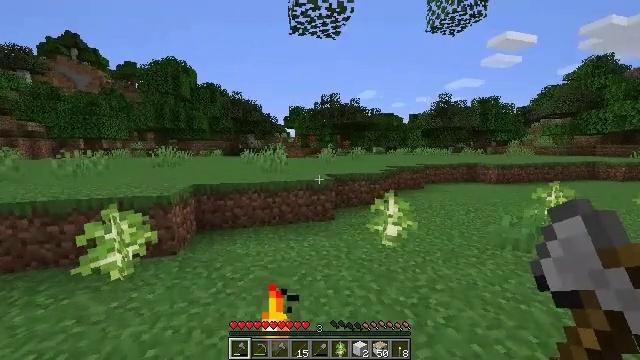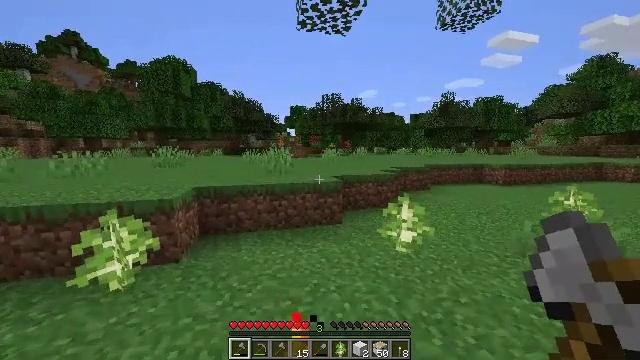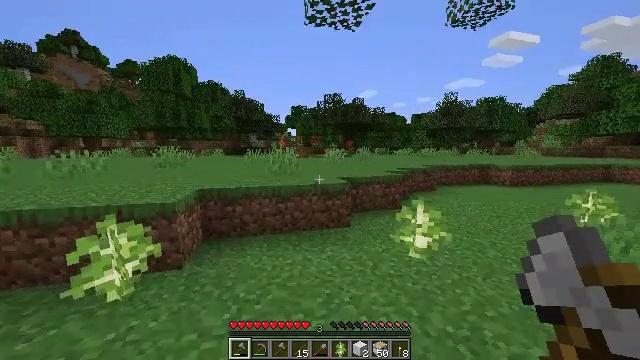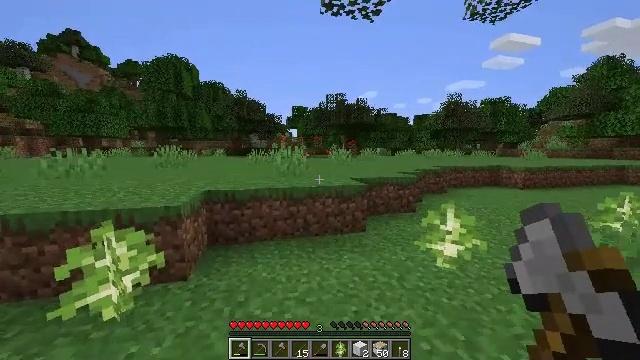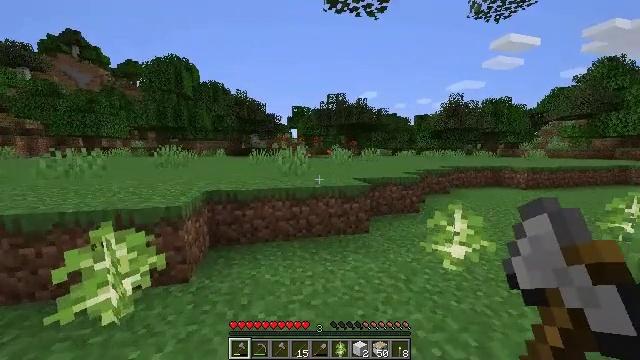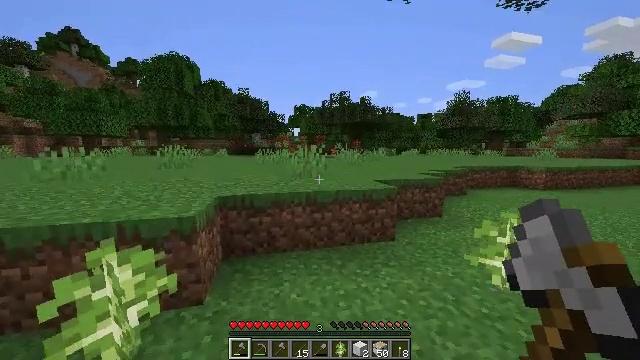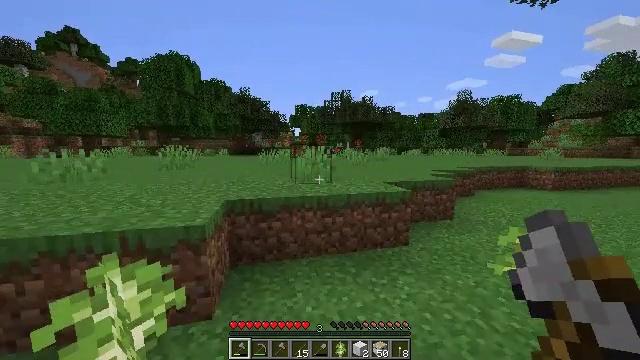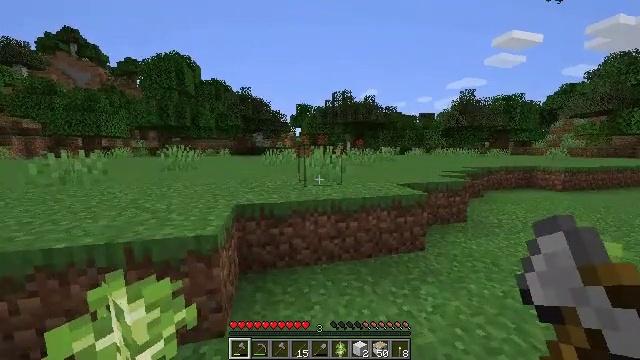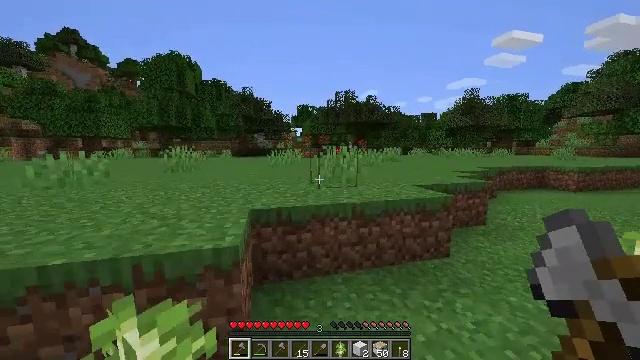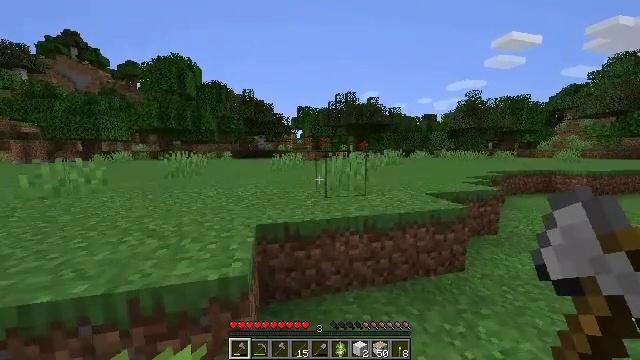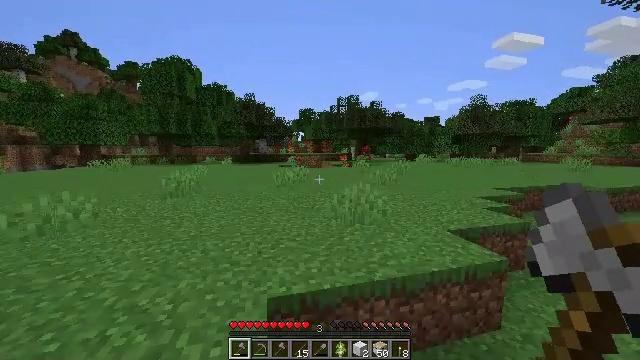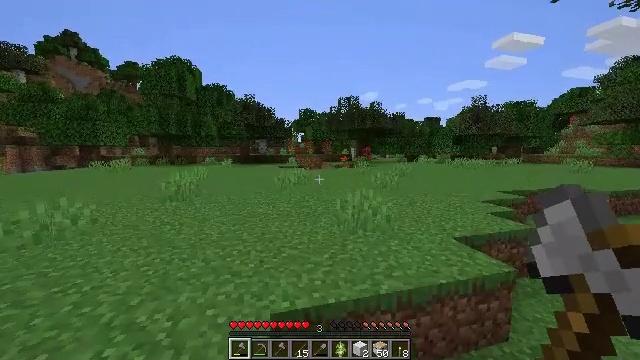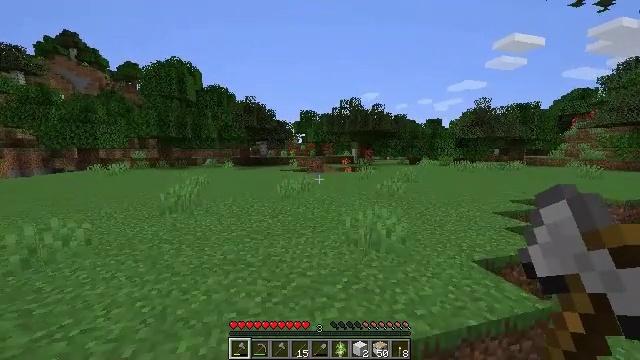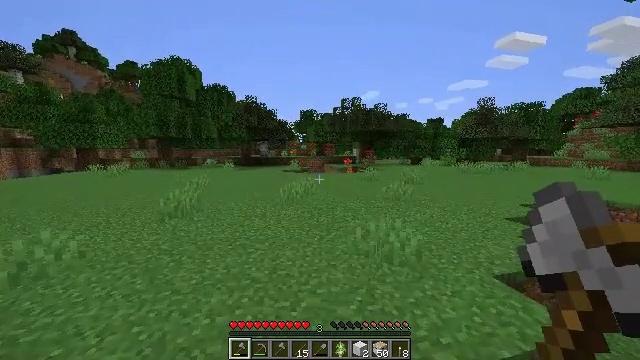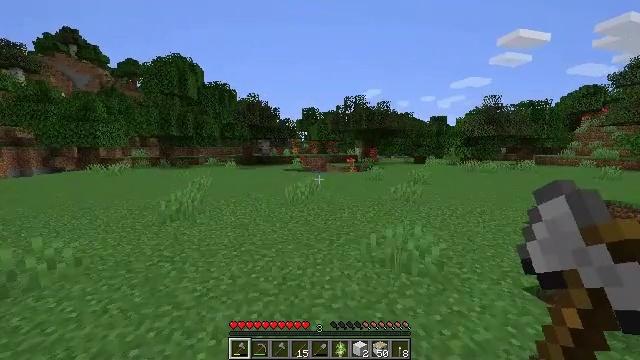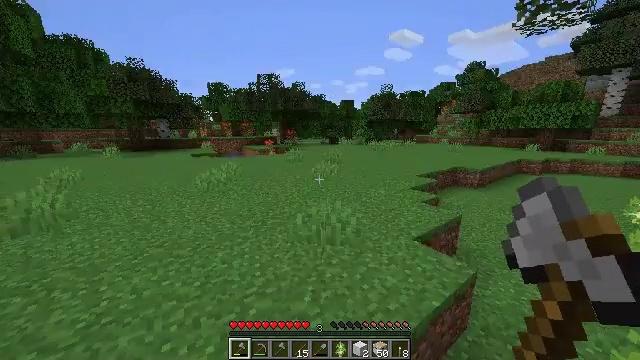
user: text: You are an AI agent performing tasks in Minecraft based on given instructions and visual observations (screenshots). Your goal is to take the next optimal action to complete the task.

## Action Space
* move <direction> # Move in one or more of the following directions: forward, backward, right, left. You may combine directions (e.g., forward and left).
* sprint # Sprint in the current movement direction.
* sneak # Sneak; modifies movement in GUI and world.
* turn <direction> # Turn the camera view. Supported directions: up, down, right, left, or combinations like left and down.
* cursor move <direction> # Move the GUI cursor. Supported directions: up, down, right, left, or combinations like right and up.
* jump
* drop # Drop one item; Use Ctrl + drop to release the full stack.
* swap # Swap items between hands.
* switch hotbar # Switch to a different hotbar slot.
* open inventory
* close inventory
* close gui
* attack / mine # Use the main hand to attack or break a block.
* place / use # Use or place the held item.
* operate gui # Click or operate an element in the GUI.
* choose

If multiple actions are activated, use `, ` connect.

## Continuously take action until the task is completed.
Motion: motion action
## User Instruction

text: Remove the birch sapling from the earth.
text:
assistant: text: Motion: move forward and move left
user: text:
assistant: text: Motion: move forward and move left
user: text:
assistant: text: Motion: move forward and move left
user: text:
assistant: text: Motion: move forward and move left
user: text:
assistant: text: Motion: move forward and move left
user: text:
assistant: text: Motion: move forward and move left
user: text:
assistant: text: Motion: move forward and move left
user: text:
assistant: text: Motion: move forward and move left
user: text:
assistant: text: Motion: move forward and move left, jump
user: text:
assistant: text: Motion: move forward and move left, jump
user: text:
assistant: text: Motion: move forward and move left, jump
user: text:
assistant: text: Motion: move forward and move left, jump
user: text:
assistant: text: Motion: move forward and move left
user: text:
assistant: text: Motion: move forward and move left
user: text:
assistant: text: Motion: move forward and move left, turn right and down
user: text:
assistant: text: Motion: move left, turn right
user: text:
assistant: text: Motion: turn right and up
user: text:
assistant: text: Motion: turn right and up
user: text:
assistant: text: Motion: turn up
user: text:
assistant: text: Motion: no_op
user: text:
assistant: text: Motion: no_op
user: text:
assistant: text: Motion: no_op
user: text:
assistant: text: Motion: turn down
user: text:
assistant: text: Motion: turn right and down
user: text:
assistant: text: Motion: turn right and down
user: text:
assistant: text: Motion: turn right
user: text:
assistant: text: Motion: move left
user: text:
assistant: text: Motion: move left, turn right and down
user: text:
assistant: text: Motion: move left, turn right and down
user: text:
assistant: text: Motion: move left, turn right